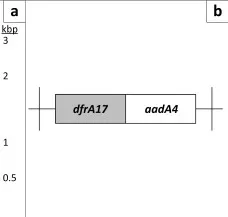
PCR amplification of the variable regions of class 1 and class 2 integrons. (a) Class 1 integron-variable regions amplified using Lev5'CS and Lev3'CS primers. Lane 1: No template; Lane 2: E. Coli strain 042 bearing an aadA cassette within a class 1 integron; Lane 3: E.
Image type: chart (chart)